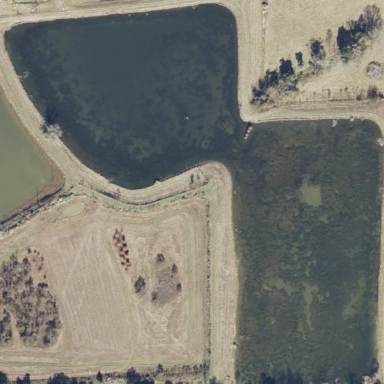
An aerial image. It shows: Serene pond surrounded by nature.